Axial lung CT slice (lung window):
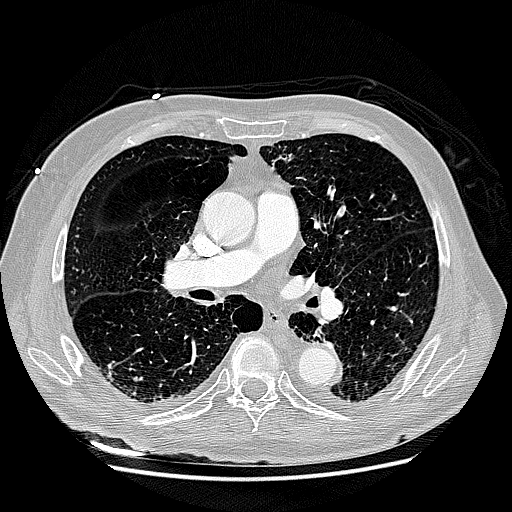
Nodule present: no